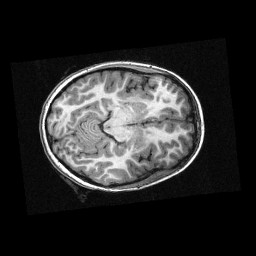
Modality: T1w
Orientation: axial
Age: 10
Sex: female
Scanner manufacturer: siemens
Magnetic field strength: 3 T
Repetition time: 2.3 s
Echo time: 0.00336 s